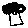
Label: tree